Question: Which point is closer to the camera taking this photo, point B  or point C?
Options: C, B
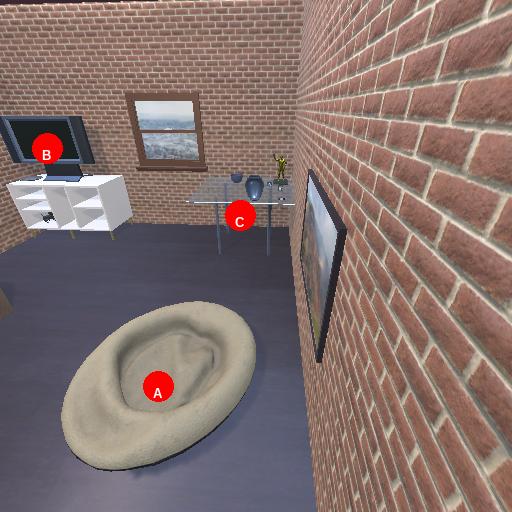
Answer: C